Current action and preconditions to check: trajectory_clear

Your task: For each precondition in the list above, predict whether it will hold at this action.

Consider the current scene as observed from the mobile robot's camera, and analyze the predicted future states of all dynamic agents (e.g., people, animals, vehicles, or any moving entities) within the NEXT SECOND.

IMPORTANT: Only answer "very likely" if you are absolutely certain—based on strong, clear evidence—that a dynamic agent will violate the precondition in the predicted future state. Do NOT answer "very likely" for unlikely, ambiguous, or low-probability risks.

Ask yourself for each precondition: Is there a high probability, with clear and convincing evidence, that the predicted future states of any dynamic agent will interfere with the predicted future state of the currently executing action within the NEXT SECOND, causing that precondition to fail?

Assess the risk level based on these predictions. Use "likely" or "very likely" if motions create a clear risk of interference.

Use "neutral" or "improbable" if agents are nearby but their predicted paths are clearly diverging or non-conflicting.

Failure Risk Categories: "very improbable", "improbable", "neutral", "likely", "very likely"

Answer Format: Output ONLY the probability_of_failure value from these categories: "very improbable", "improbable", "neutral", "likely", "very likely"

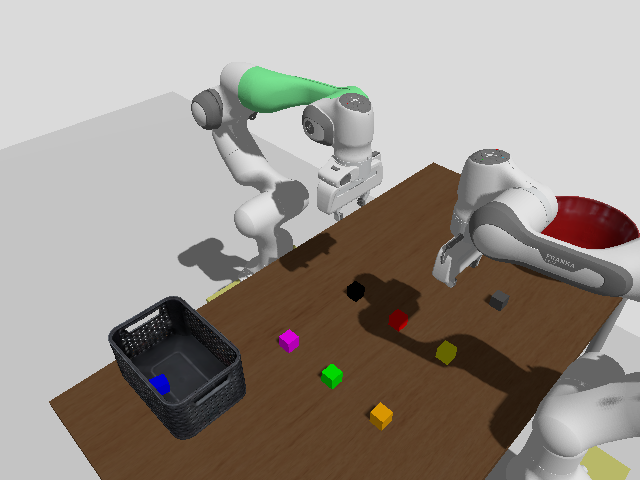

Answer: very improbable